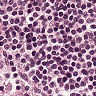
Metastatic tissue present: no